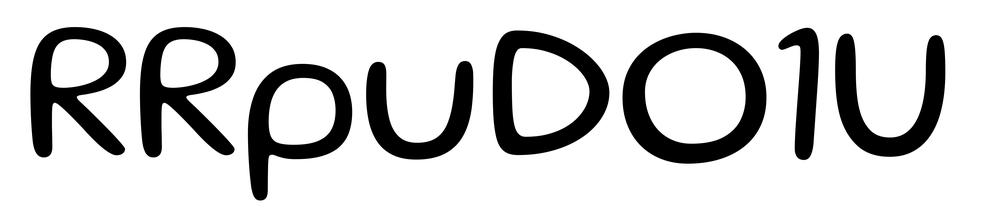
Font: Gluten_Light